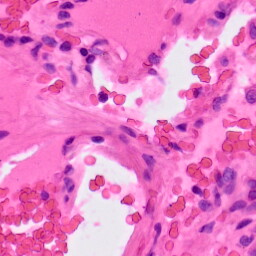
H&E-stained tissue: Lung